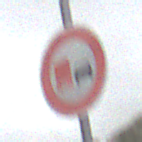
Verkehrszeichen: UeberholverbotKraftfahrzeuge
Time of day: Midday
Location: Outdoor (Nature)
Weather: Overcast
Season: NotSpecified
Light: Natural